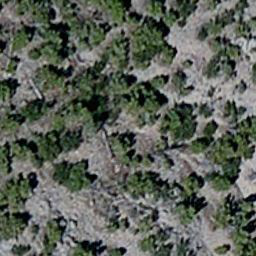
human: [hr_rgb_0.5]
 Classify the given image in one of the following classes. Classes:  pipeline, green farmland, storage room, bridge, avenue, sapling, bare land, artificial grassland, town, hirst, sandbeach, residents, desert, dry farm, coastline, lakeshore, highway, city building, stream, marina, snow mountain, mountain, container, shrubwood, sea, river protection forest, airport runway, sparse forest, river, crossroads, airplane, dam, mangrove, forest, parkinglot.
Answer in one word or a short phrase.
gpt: sparse forest